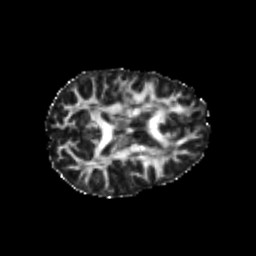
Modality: FA
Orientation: axial
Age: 23
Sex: female
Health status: healthy
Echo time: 0.074 s